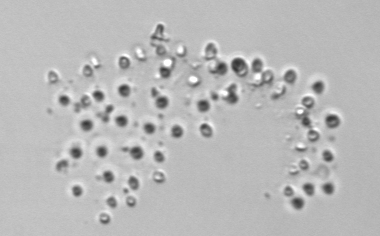
Label: Parvicorbicula_socialis